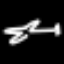
Label: airplane